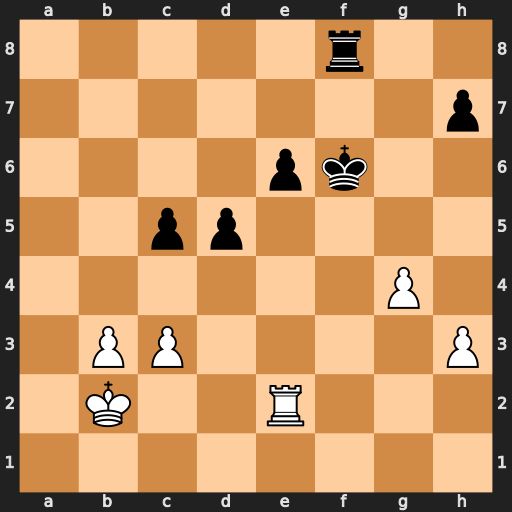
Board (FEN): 5r2/7p/4pk2/2pp4/6P1/1PP4P/1K2R3/8
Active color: w
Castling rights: -
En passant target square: -
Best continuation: Rf2+ Ke7 Rxf8